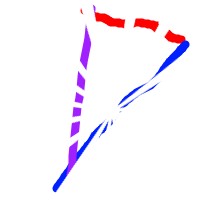
Shape: triangle